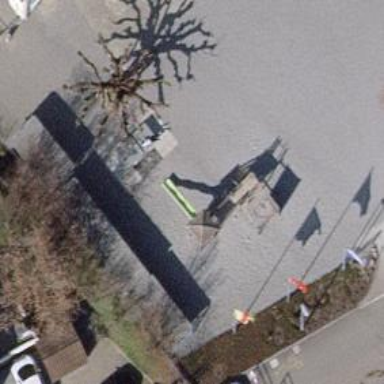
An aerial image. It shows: Playground with slide.